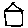
Label: house